Field crop: maize
Growth stage: 1
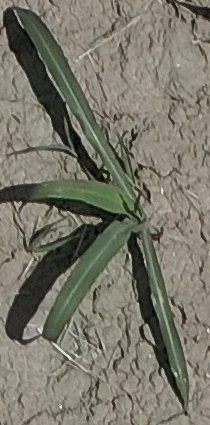
Species: sorghum